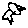
Label: bird